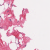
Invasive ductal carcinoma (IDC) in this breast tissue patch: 0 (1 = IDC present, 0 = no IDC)